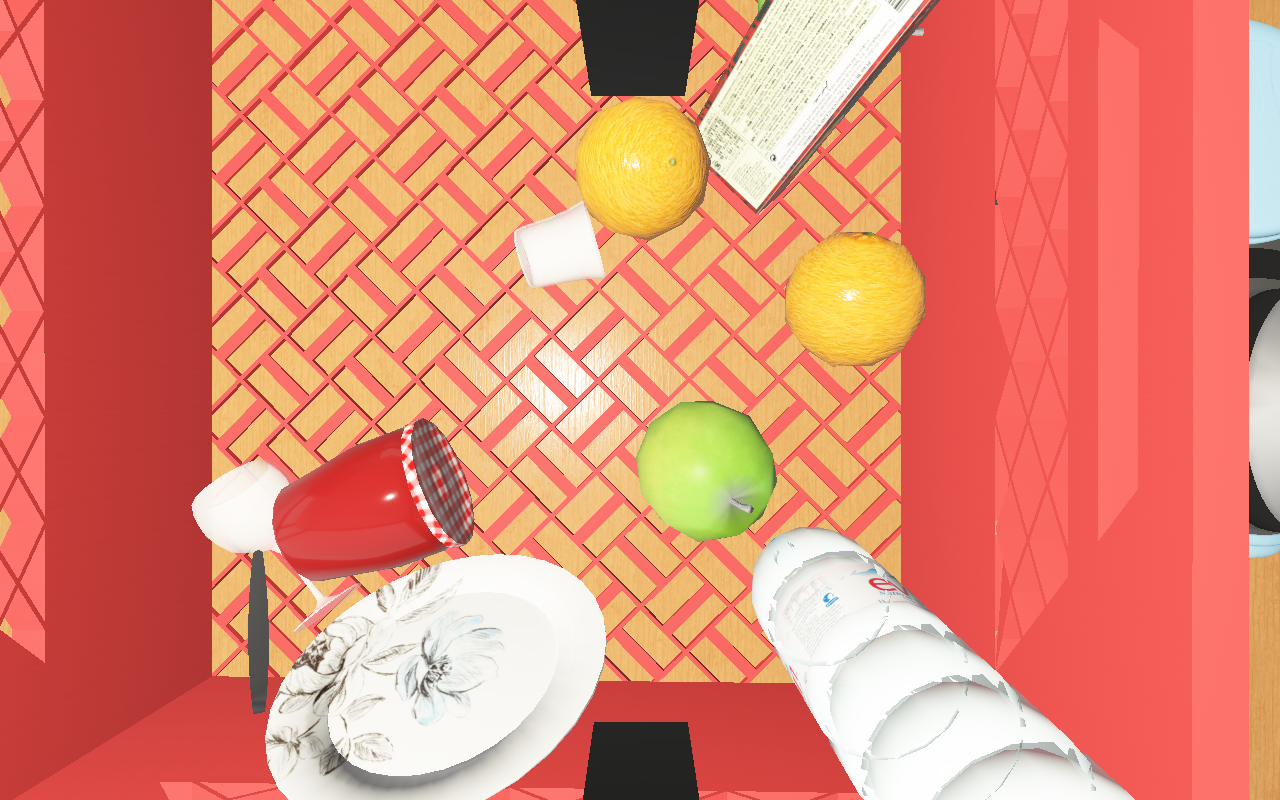
Objects in the scene:
carafe
water bottle
apple
apple
orange
orange
spoon
wineglass
cereal box